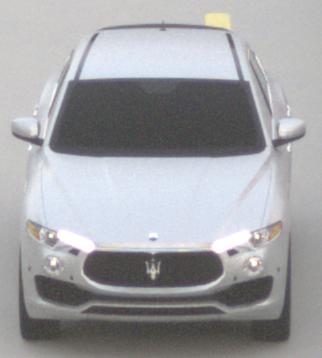
Make: Maserati
Model: Levante GT Hybrid
Detailed model: Levante
Model produced from: 2021/07
Model produced until: 2022/10
Doors: 4
Color: white
Road condition: dry road
Daytime: sunrise or sunset
Contrast: low contrast